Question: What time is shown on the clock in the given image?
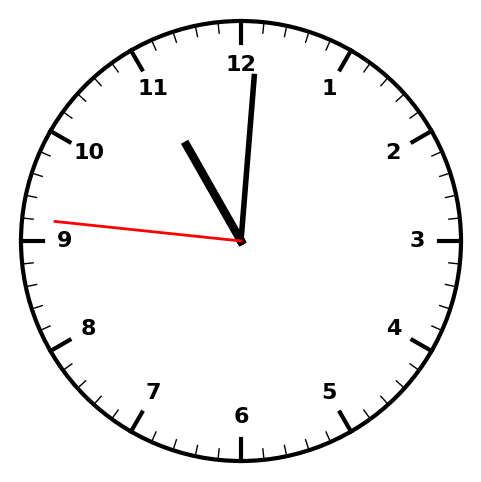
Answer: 11:00:46